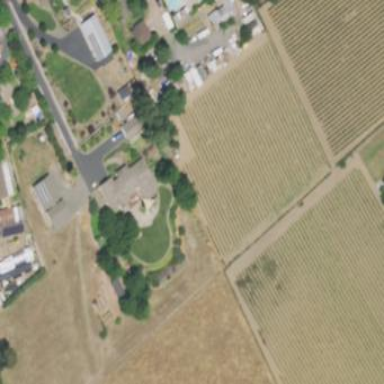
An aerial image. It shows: Vineyard where grapes are grown.